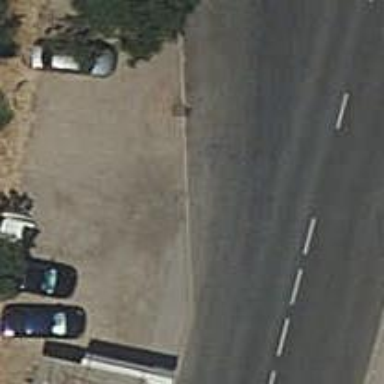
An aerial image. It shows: Kerb serving as barrier.